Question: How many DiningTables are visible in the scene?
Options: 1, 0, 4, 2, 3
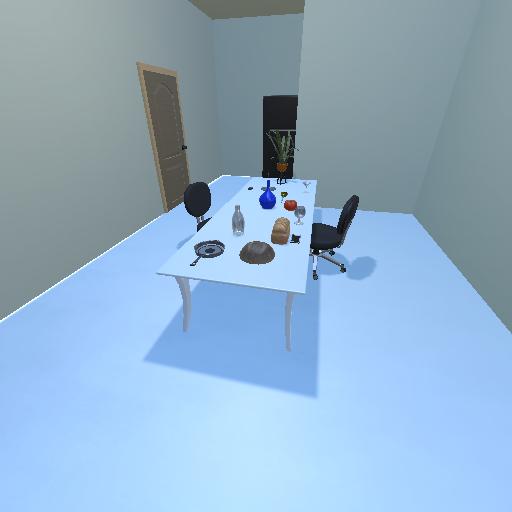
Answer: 1